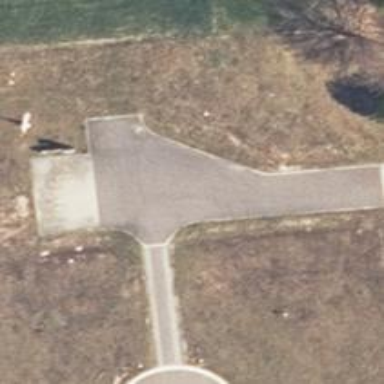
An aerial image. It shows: Asphalt driveway for service vehicles.